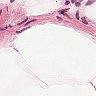
Metastatic tissue present: no